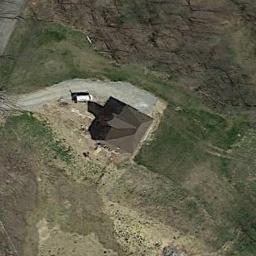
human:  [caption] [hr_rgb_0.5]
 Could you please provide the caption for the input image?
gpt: There is a house in a sparse residential area surrounded by open space and a road .

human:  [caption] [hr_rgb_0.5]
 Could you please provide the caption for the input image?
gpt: There is a car next to the sparse residential .

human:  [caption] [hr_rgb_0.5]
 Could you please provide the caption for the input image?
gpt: There are blocks of residential areas between the jungles .

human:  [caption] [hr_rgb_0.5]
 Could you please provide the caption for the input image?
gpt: The sparse residential is on the bare land next to grass and some trees .

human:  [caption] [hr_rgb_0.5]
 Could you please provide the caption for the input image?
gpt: A sparse residential area with a brown building on the green meadow .